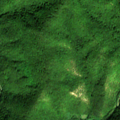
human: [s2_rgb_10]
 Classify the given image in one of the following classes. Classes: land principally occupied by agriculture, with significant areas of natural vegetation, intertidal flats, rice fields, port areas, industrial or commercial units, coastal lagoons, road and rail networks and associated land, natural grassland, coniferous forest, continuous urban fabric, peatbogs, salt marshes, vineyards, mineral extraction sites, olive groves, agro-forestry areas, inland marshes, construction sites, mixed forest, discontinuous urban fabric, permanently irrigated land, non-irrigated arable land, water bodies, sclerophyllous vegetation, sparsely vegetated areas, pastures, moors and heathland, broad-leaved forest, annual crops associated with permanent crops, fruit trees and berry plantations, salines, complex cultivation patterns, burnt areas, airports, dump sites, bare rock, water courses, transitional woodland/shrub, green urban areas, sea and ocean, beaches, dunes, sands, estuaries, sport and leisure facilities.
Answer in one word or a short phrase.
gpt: broad-leaved forest